Question: On my local dev machine accessing localhost the following code works beautifully even with network settings changed to "Slow 3G." However, when running on my VPS, it fails to process the file on the server. Here are two different codes blocks I tried (again, both work without issue on local dev machine accessing localhost)
'''
profilePicUpload: async (parent, args) => {
const file = await args.file;
const fileName = 'user-${nanoid(3)}.jpg';
const tmpFilePath = path.join(__dirname, '../../tmp/${fileName}');
file
.createReadStream()
.pipe(createWriteStream(tmpFilePath))
.on('finish', () => {
jimp
.read('tmp/${fileName}')
.then(image => {
image.cover(300, 300).quality(60);
image.writeAsync('static/uploads/users/${fileName}', jimp.AUTO);
})
.catch(error => {
throw new Error(error);
});
});
}
'''
It seems like this code block doesn't wait long enough for the file upload to finish since if I check the storage location on the VPS, I see this:

I also tried the following with no luck:
'''
profilePicUpload: async (parent, args) => {
const { createReadStream } = await args.file;
let data = '';
const fileStream = await createReadStream();
fileStream.setEncoding('binary');
// UPDATE: 11-2
let i = 0;
fileStream.on('data', chunk => {
console.log(i);
i++;
data += chunk;
});
fileStream.on('error', err => {
console.log(err);
});
// END UPDATE
fileStream.on('end', () => {
const file = Buffer.from(data, 'binary');
jimp
.read(file)
.then(image => {
image.cover(300, 300).quality(60);
image.writeAsync('static/uploads/users/${fileName}', jimp.AUTO);
})
.catch(error => {
throw new Error(error);
});
});
}
'''
With this code, I don't even get a partial file.
'jimp' is a JS library for image manipulation.
If anyone has any hints to get this working properly, I'd appreciate it very much. Please let me know if I'm missing some info.
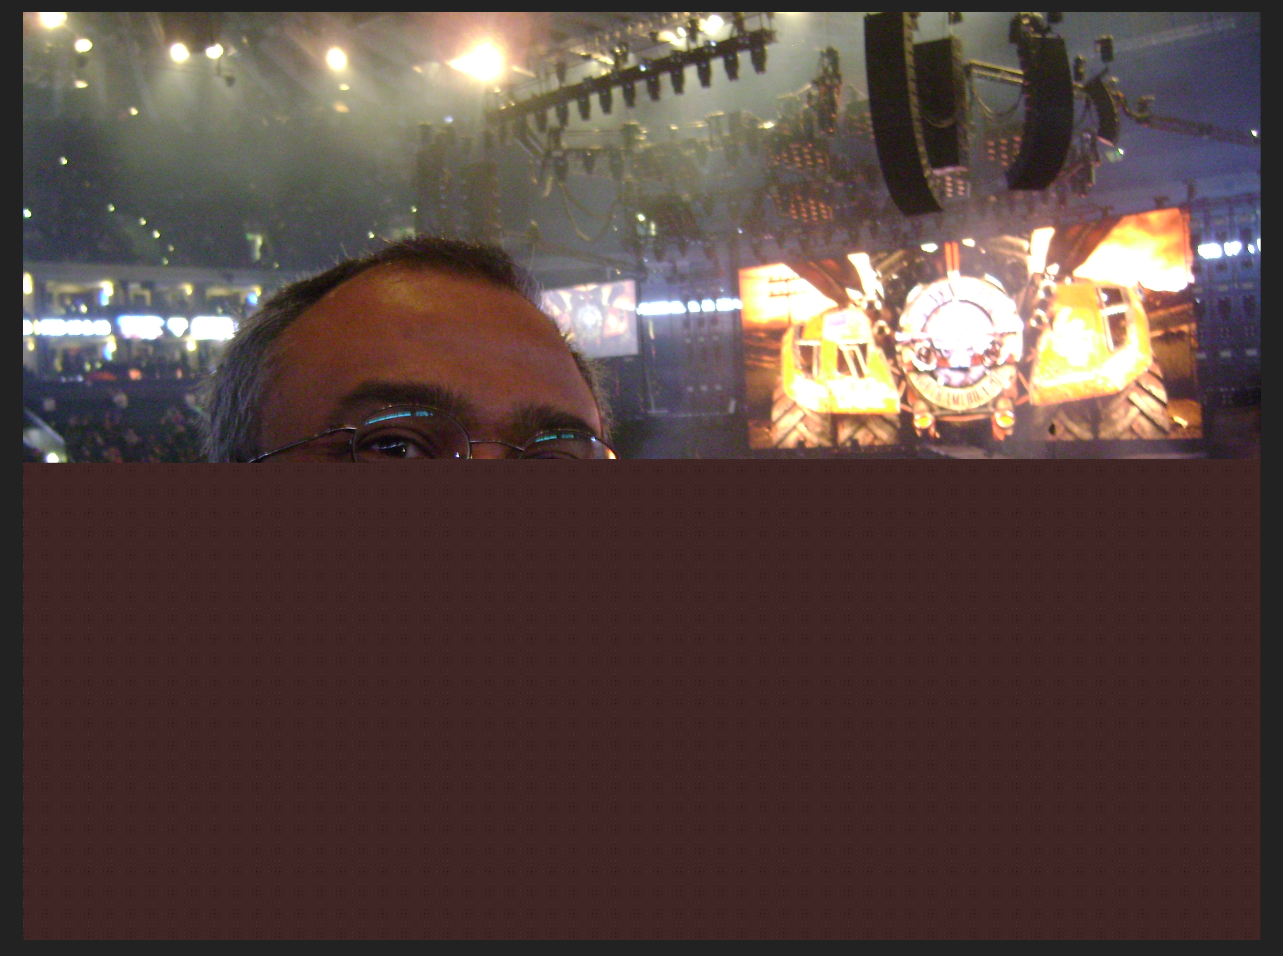
Answer: I was able to figure out a solution by referring to this article: <URL>
Here is my final, working code:
'''
const { createWriteStream, unlink } = require('fs');
const path = require('path');
const { once } = require('events');
const { promisify } = require('util');
const stream = require('stream');
const jimp = require('jimp');
profilePicUpload: async (parent, args) => {
// have to wait while file is uploaded
const { createReadStream } = await args.file;
const fileStream = createReadStream();
const fileName = 'user-${args.uid}-${nanoid(3)}.jpg';
const tmpFilePath = path.join(__dirname, '../../tmp/${fileName}');
const tmpFileStream = createWriteStream(tmpFilePath, {
encoding: 'binary'
});
const finished = promisify(stream.finished);
fileStream.setEncoding('binary');
// apparently async iterators is the way to go
for await (const chunk of fileStream) {
if (!tmpFileStream.write(chunk)) {
await once(tmpFileStream, 'drain');
}
}
tmpFileStream.end(() => {
jimp
.read('tmp/${fileName}')
.then(image => {
image.cover(300, 300).quality(60);
image.writeAsync('static/uploads/users/${fileName}', jimp.AUTO);
})
.then(() => {
unlink(tmpFilePath, error => {
console.log(error);
});
})
.catch(error => {
console.log(error);
});
});
await finished(tmpFileStream);
}
'''